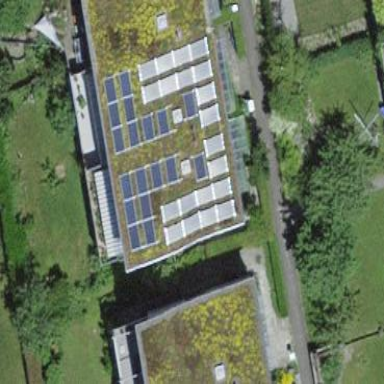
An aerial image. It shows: Flat roof terrace building.